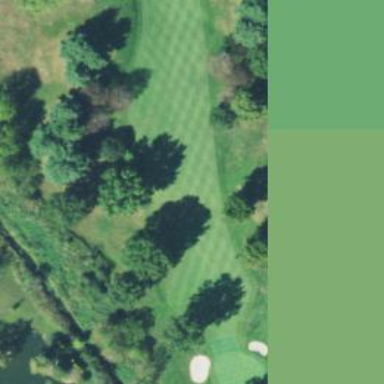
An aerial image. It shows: Golf hole.